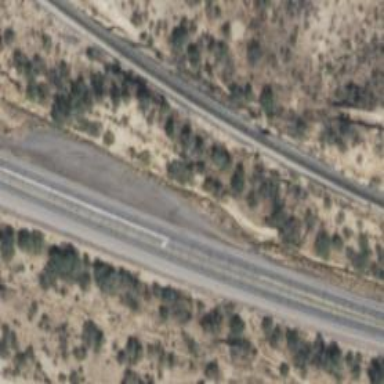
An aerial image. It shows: Abandoned road.